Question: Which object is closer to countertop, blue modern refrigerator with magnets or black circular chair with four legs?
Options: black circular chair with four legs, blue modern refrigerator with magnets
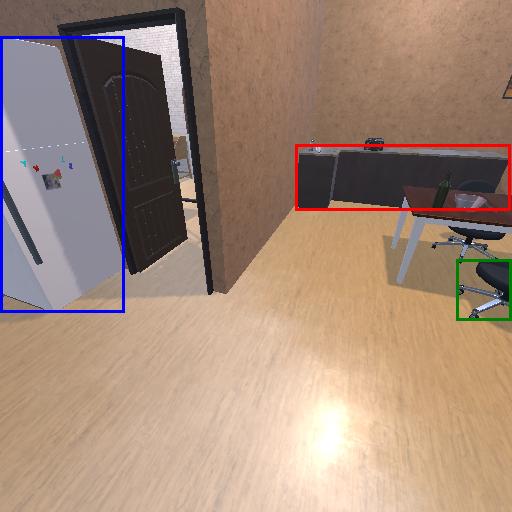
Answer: black circular chair with four legs